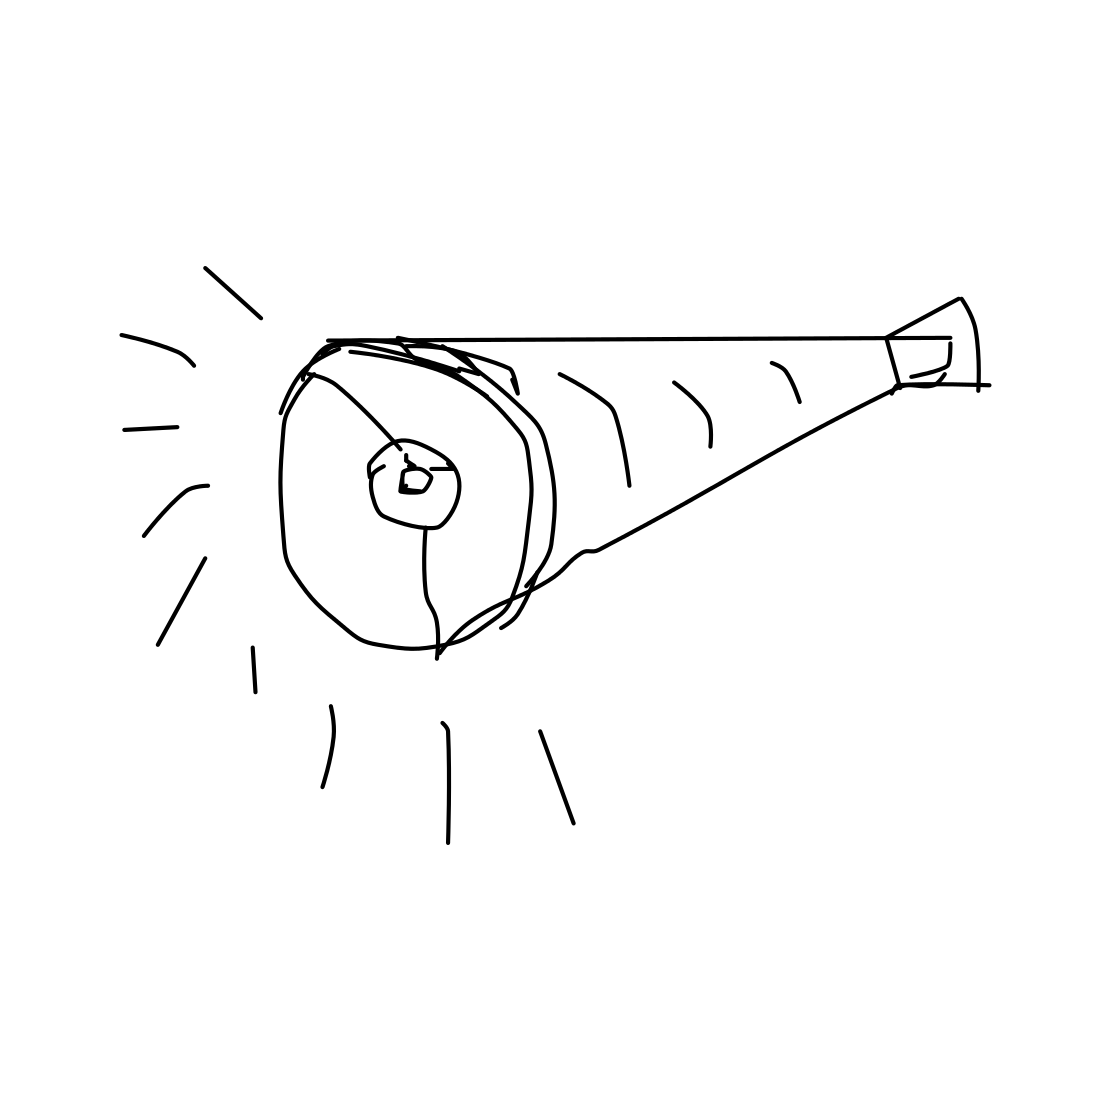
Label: loudspeaker